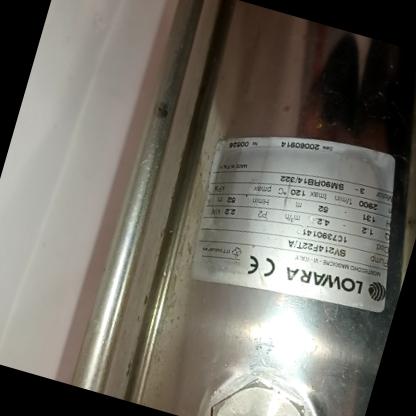
Klasa: tabliczka-znamionowa